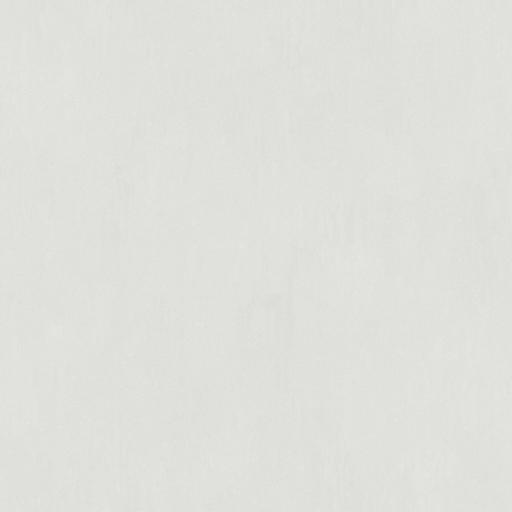
Tags: wallpaper woodchip